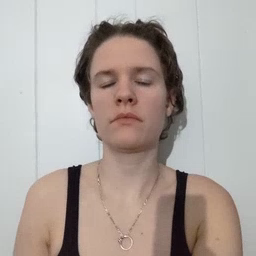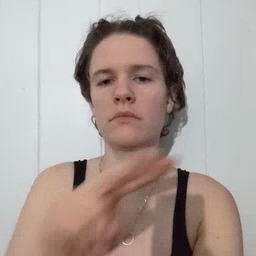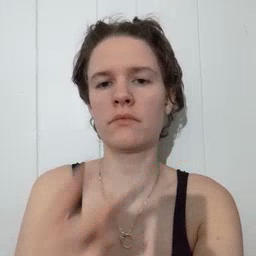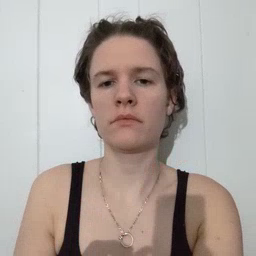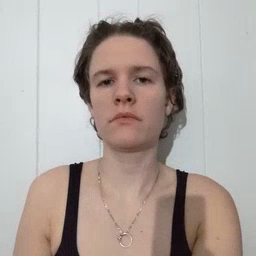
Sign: fall